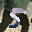
Label: 5